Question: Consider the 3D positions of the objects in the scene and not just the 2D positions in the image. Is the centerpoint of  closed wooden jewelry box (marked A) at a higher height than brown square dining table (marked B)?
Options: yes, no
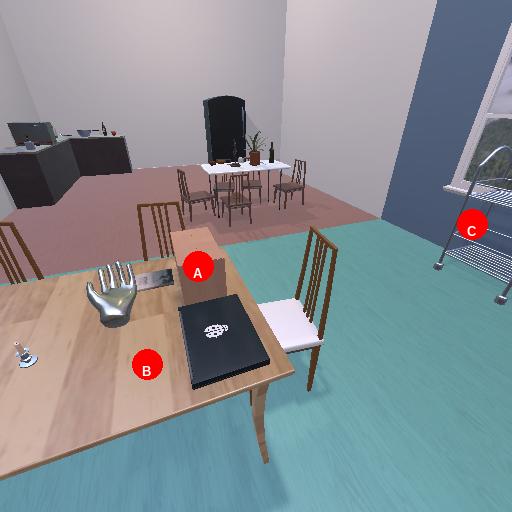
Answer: yes